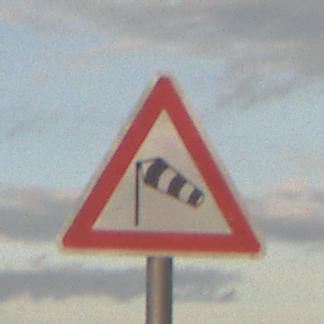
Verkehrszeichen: SeitenwindVonLinks
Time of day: SunriseSunset
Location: Outdoor (Nature)
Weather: PartlyCloudy
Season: NotSpecified
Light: Natural